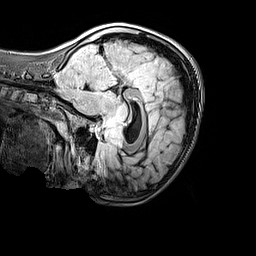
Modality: FLAIR
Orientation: sagittal
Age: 11
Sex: male
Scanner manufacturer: siemens
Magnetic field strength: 3 T
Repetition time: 5 s
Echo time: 0.388 s